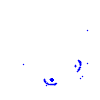
Particle: kaon